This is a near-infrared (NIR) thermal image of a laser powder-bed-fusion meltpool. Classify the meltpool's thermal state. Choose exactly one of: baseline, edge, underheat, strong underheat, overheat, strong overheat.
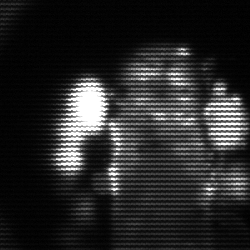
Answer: strong underheat